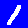
Digit: 1